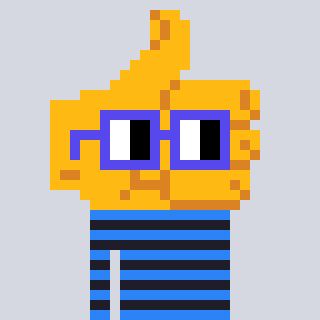
a pixel art character with square blue glasses, a thumbsup-shaped head and a grayscale-colored body on a cool background